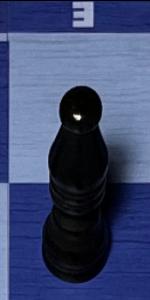
Label: Bishop_Black